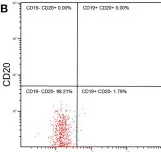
A peripheral blood flow cytometry immunophenotype showed depletion of CD20+ B lymphocytes in NBD patients with reduced-dosage rituximab treatment 100 mg IV once per week for 3 consecutive weeks. After. 3 weeks treatment.
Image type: pathology (immunostaining)